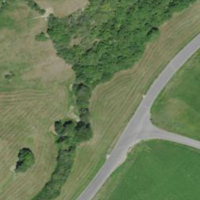
EUNIS habitat code: 24
Species observed at this site:
Deilephila porcellus
Hemaris tityus